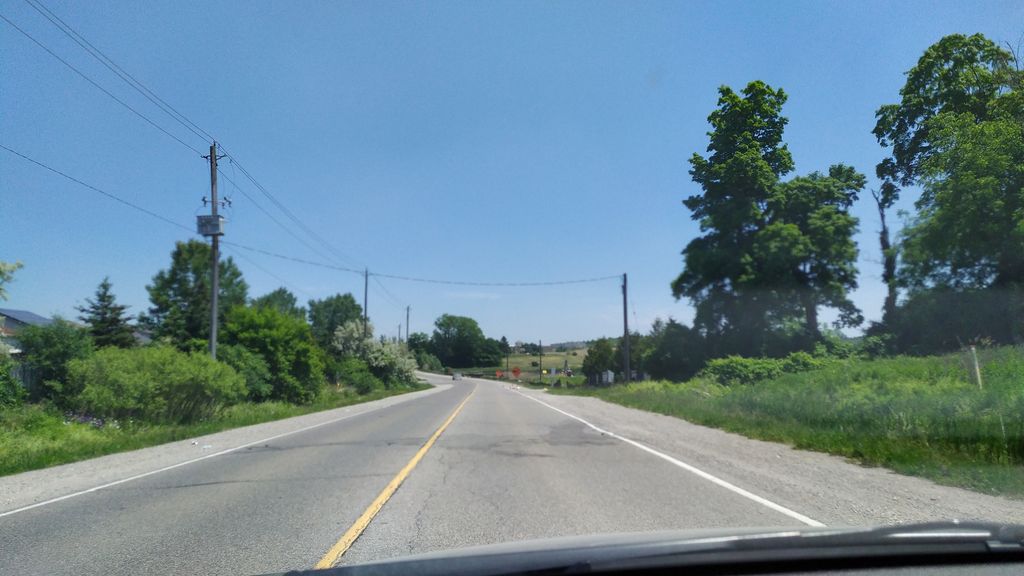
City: kitchener-waterloo